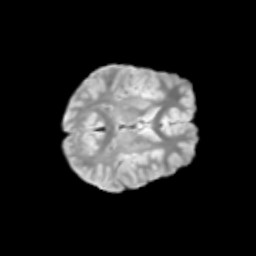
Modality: T2w
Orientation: axial
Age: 9
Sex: male
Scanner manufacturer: siemens
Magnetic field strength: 3 T
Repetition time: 3.8 s
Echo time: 0.07 s